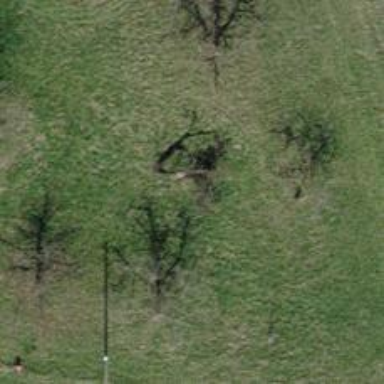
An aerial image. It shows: Urban tree adds touch of nature to the surroundings.